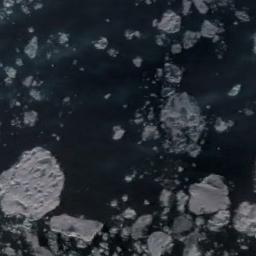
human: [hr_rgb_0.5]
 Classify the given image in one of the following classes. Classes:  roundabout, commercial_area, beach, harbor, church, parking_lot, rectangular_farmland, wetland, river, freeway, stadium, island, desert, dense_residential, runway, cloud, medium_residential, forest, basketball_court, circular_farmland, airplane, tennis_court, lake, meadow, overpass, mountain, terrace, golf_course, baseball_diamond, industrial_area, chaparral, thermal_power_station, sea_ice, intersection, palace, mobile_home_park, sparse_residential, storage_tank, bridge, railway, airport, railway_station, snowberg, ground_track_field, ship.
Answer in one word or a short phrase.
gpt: sea_ice